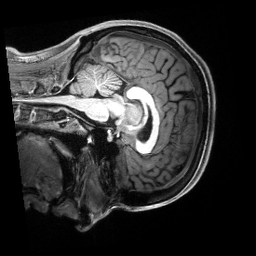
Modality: T1w
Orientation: sagittal
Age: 22
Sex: female
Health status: healthy
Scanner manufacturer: siemens
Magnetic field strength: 3 T
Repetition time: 2.5 s
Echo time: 0.00222 s